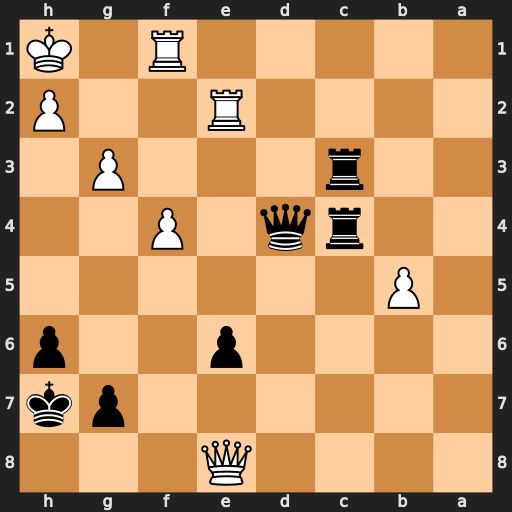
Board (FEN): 4Q3/6pk/4p2p/1P6/2rq1P2/2r3P1/4R2P/5R1K
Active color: b
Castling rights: -
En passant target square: -
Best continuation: Rc1 Rxc1 Rxc1+